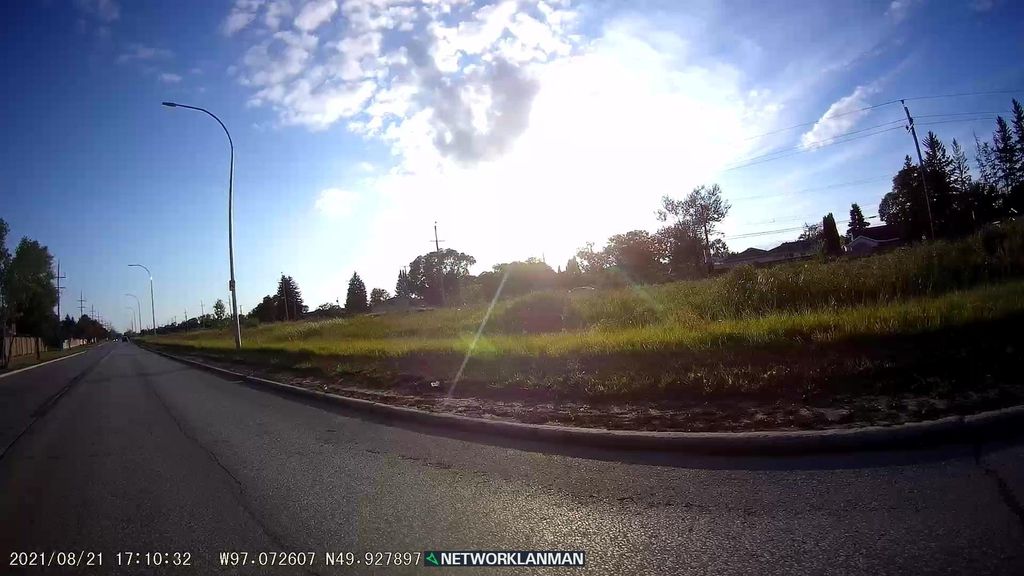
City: winnipeg